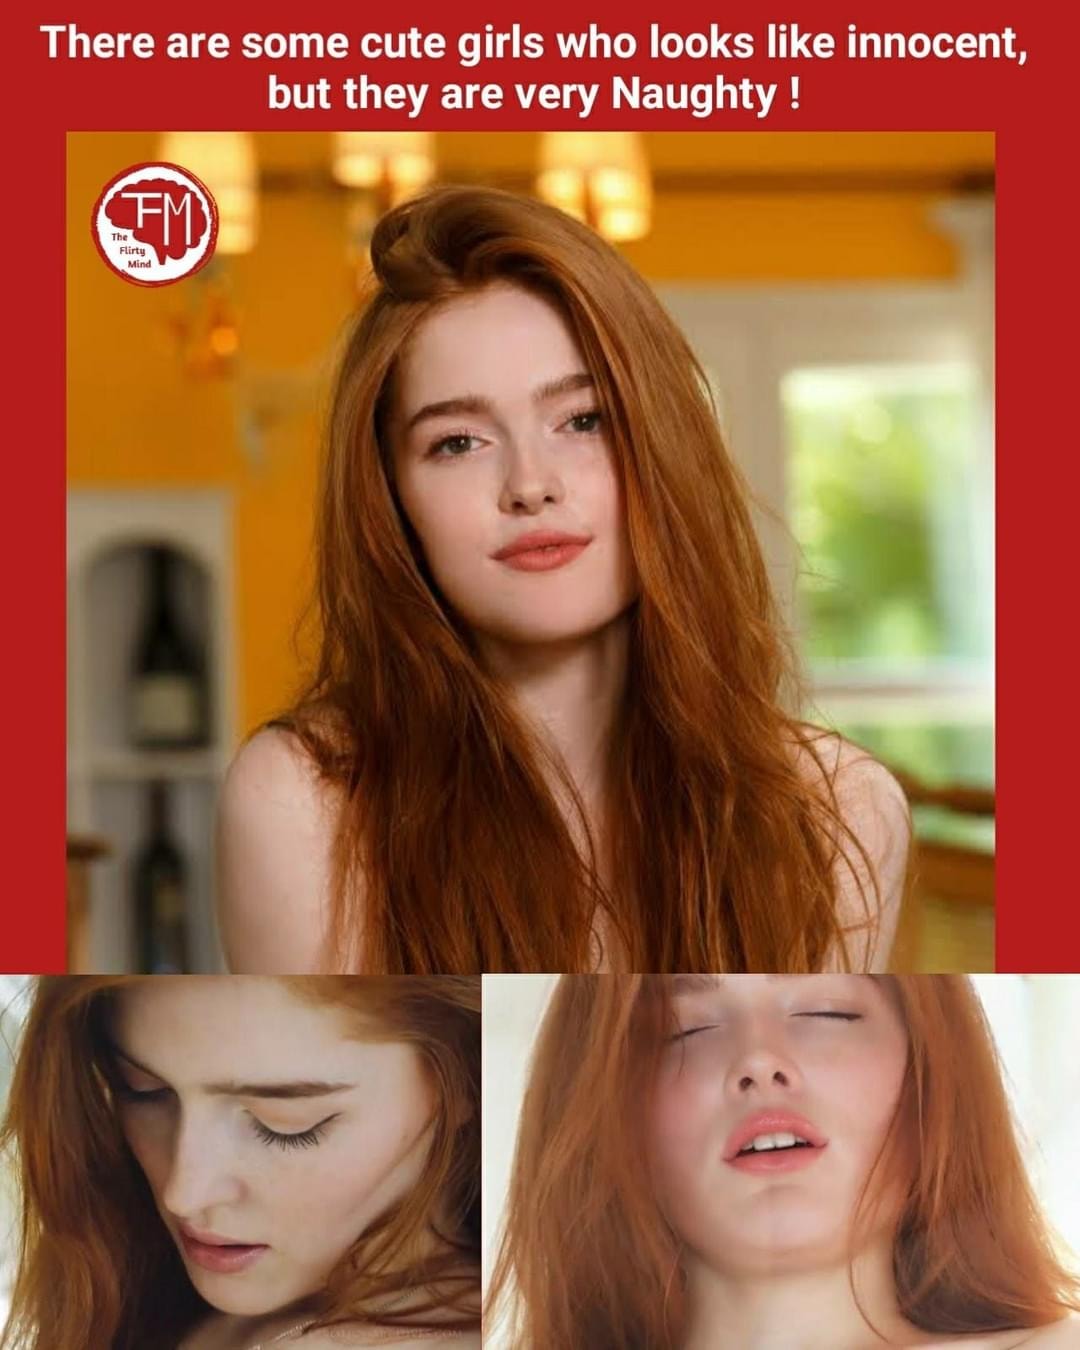
Caption: There are some cute girls who looks like innocent, but they are very Naughty !
Label: hate